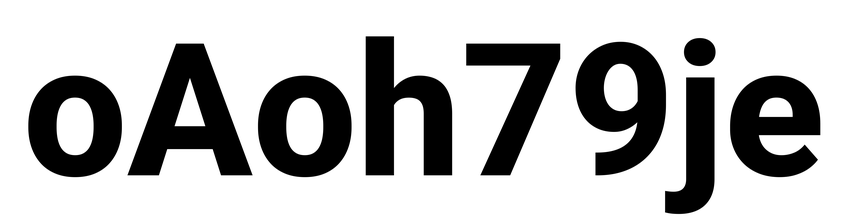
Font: Roboto_ExtraBold